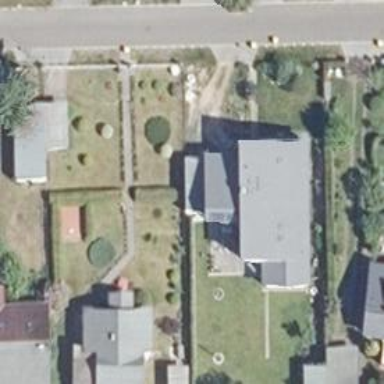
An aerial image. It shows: Detached building with saltbox-shaped roof.